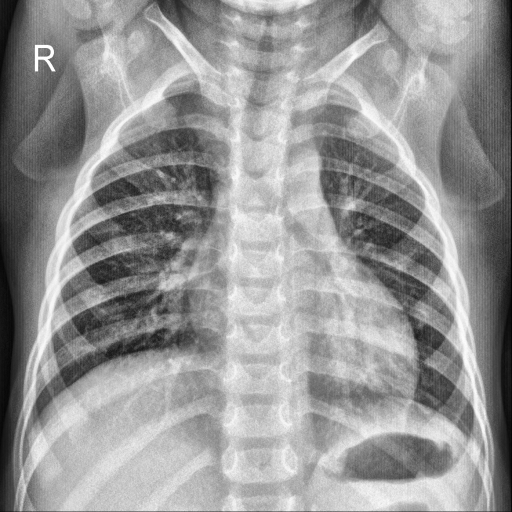
Finding: NORMAL